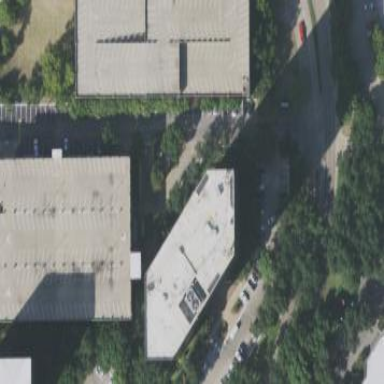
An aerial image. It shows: Office building.